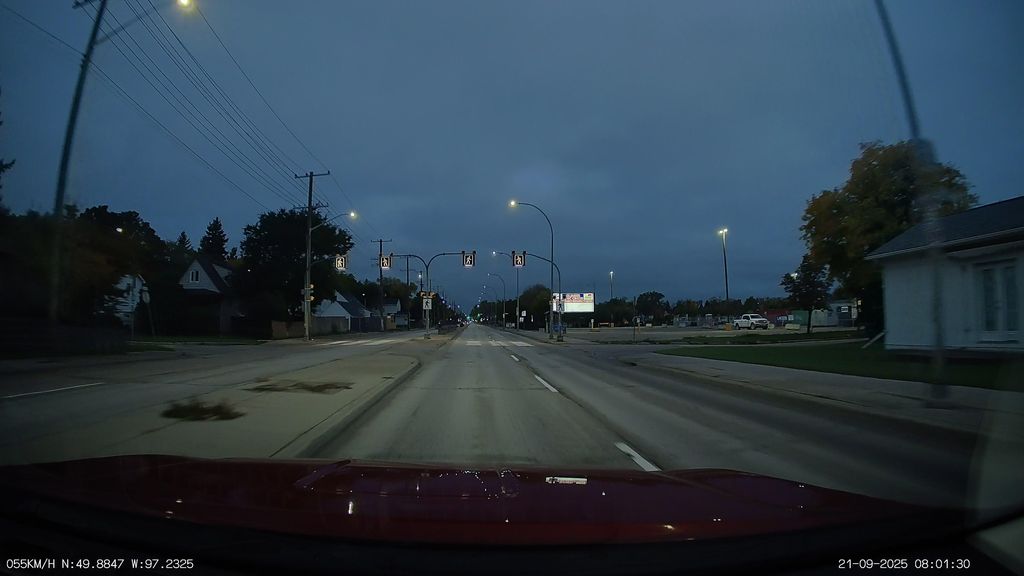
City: winnipeg